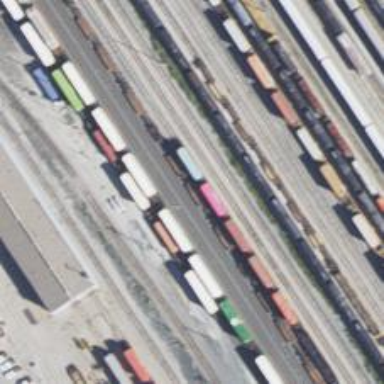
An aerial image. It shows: Railway yard used for servicing trains.